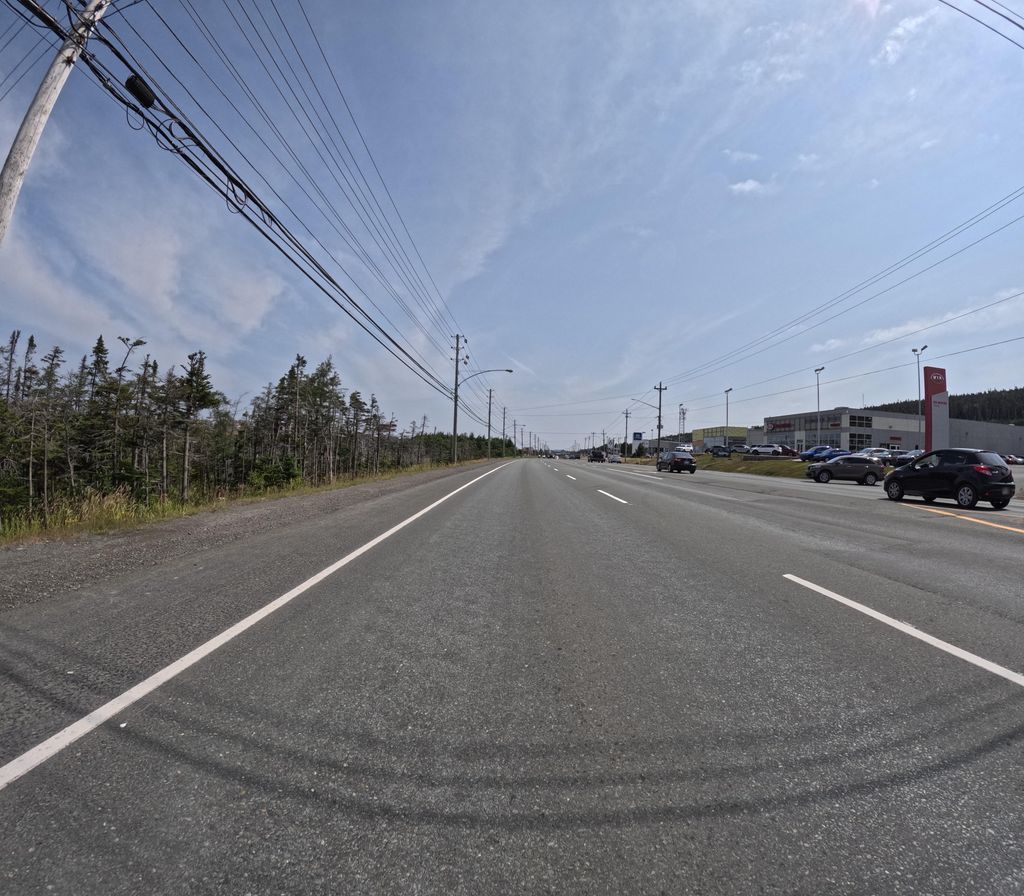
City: st_johns